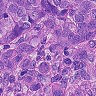
Metastatic tissue present: yes